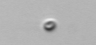
Label: nanoplankton_mix